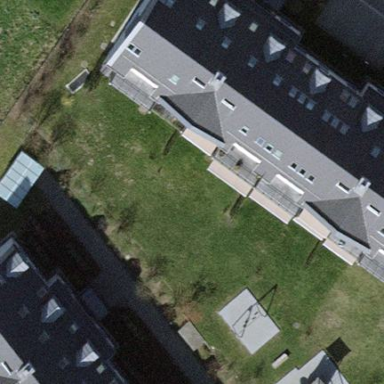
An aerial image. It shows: Terrace building.